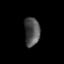
Tissue: prostate
Cell type: Fibroblasts
Senescence score: 0.7864
Nuclear area (px): 430
Mean DAPI intensity: 78.481